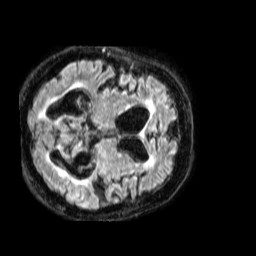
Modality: FLAIR
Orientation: axial
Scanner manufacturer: philips
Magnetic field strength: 1.5 T
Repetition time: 4.8 s
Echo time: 0.3354 s